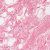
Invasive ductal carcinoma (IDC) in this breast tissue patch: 0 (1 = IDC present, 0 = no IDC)